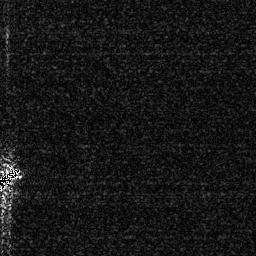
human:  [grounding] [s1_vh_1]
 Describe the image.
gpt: In the satellite image, there is  <ref>1 medium ship </ref> <box>[[0, 64, 7, 75, 0]]</box> located at left.